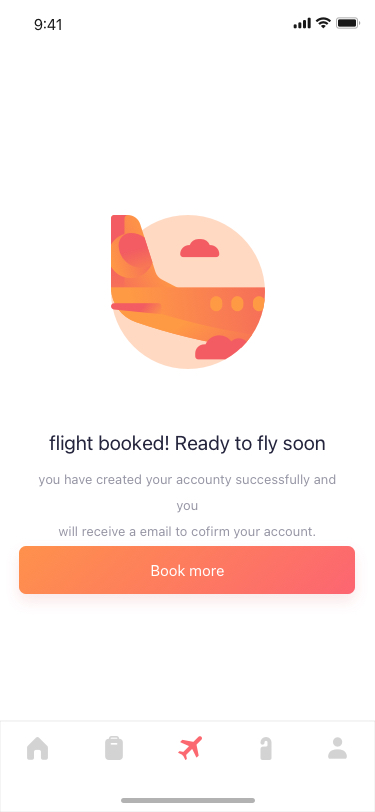
Text in this UI design:
flight booked! Ready to fly soon
you have created your accounty successfully and you
will receive a email to cofirm your account.